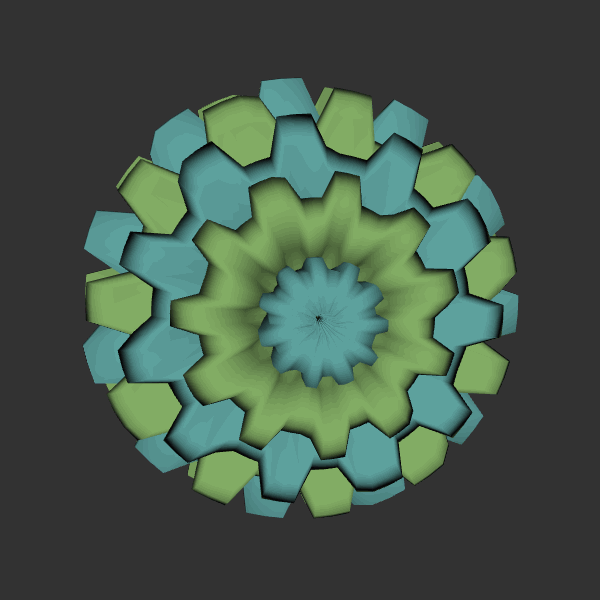
Background: dark